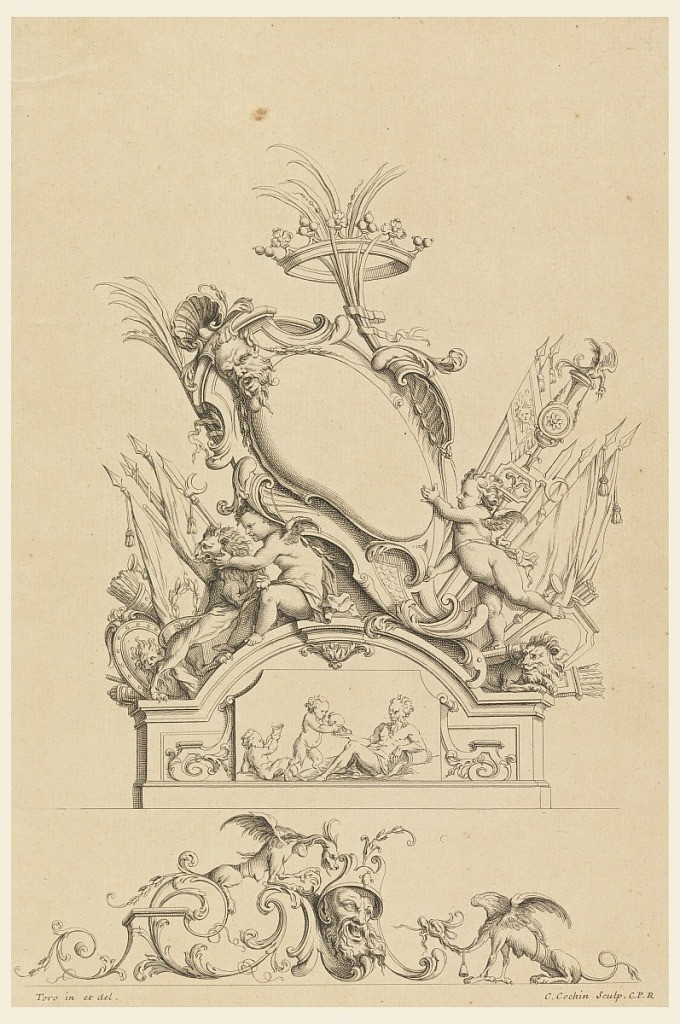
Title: Design for Cartouche with Crown, Two Putti Serving Bacchus, and Two Lions from "Cartouches Nouvellement Inventez"
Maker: Charles-Nicolas Cochin the younger, French, 1715–1790
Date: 18th century
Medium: Etching on tan laid paper
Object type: Print
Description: Cartouche on pedestal, supported by putti with head of satyr. Arms/banners with lions. Lower section- head of a man flanked by two griffins.